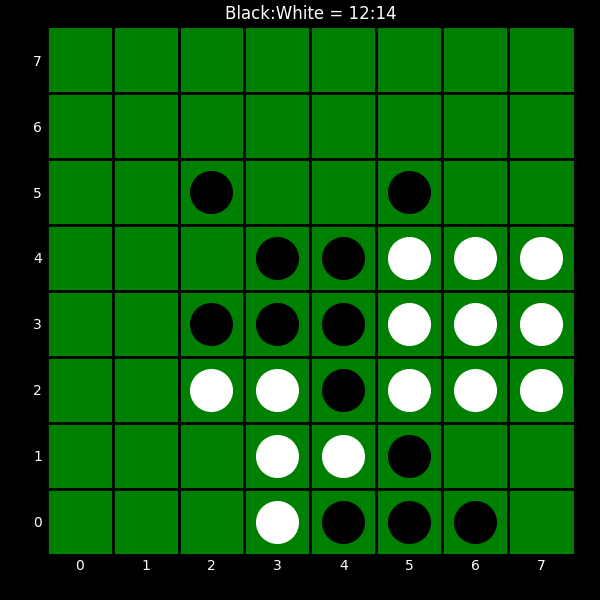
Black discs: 12
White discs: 14